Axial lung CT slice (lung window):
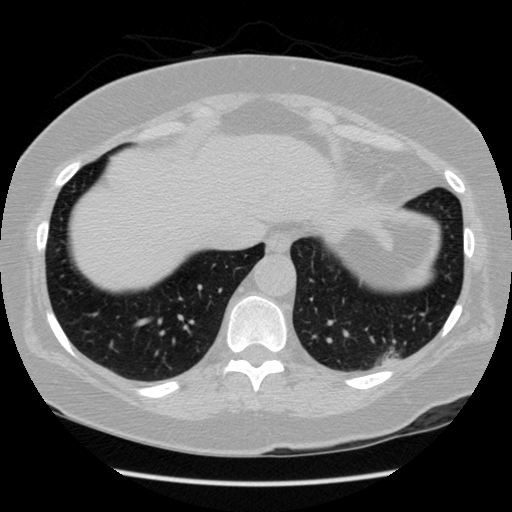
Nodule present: yes
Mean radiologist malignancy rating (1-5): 1